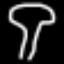
Label: mushroom